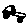
Label: car